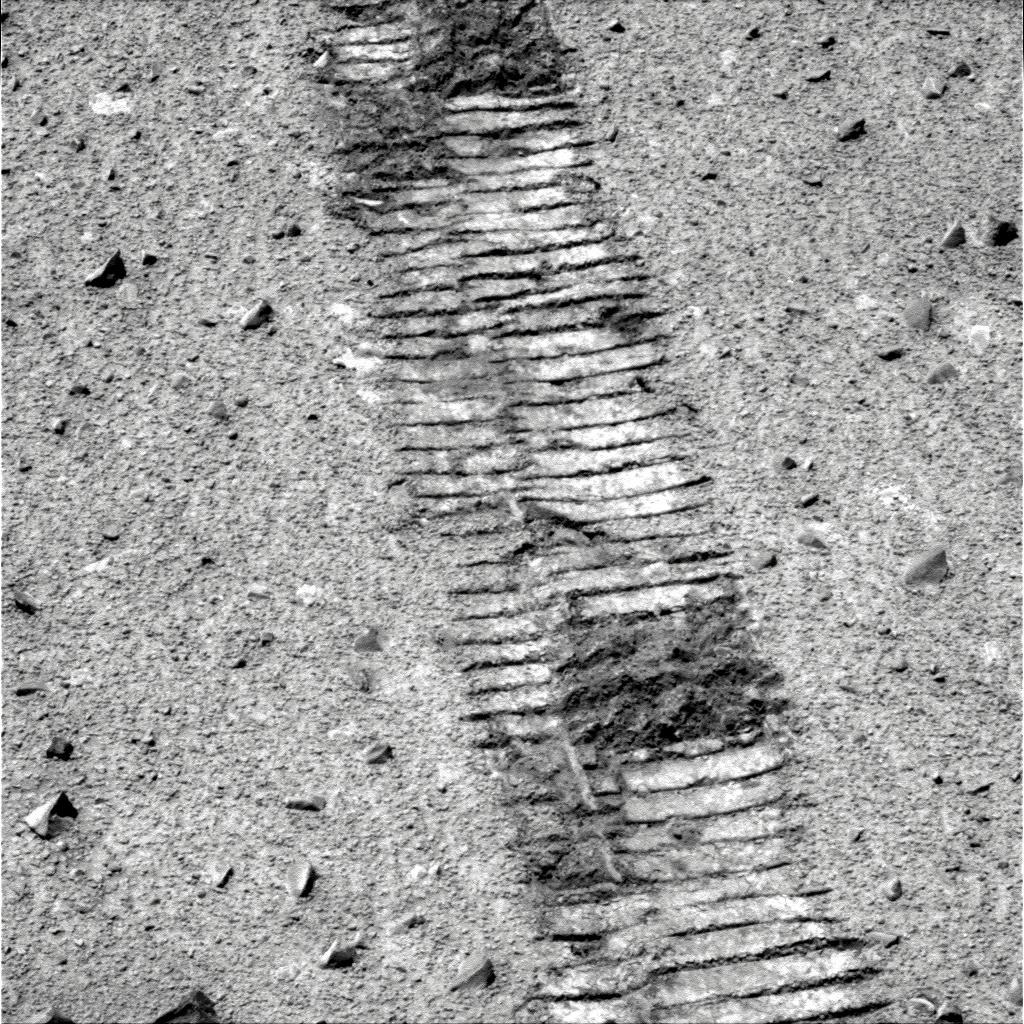
Terrain classes present: Gravel / Sand / Soil, Rock, Shadow, Track